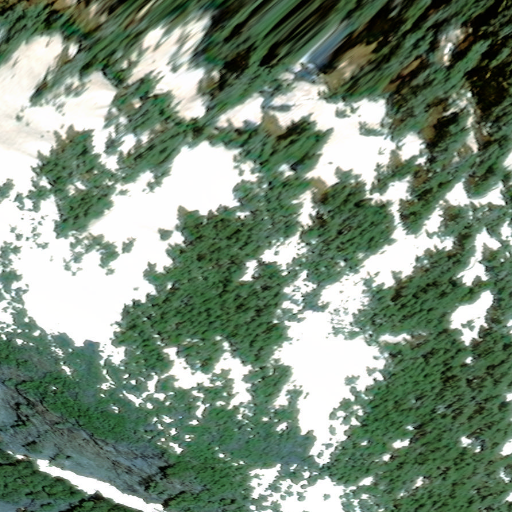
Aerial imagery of mountain in Alaska named Horn Mountain containing only unknown